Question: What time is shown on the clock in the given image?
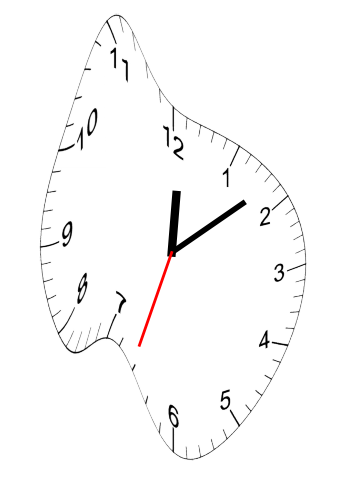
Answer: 12:08:33